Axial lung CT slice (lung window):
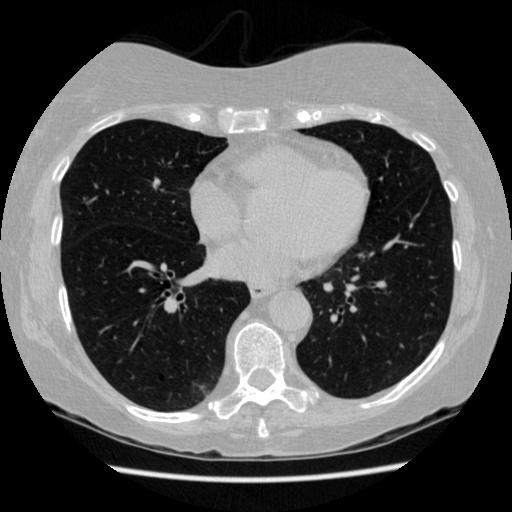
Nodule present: no